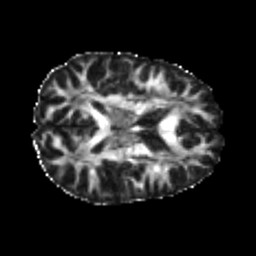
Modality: FA
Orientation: axial
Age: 20
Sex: female
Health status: healthy
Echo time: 0.074 s